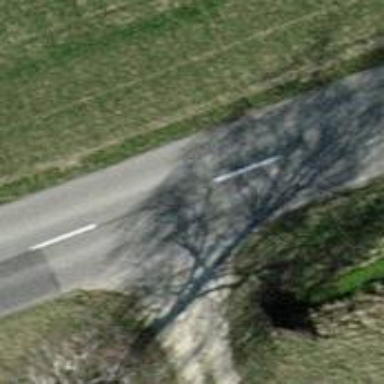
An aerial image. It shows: Asphalt road classified as tertiary.